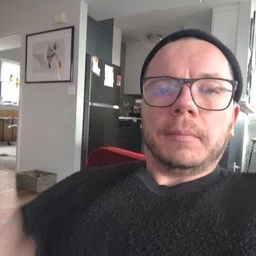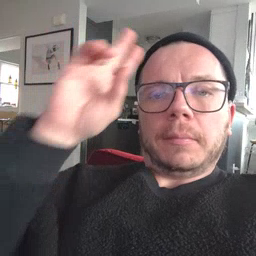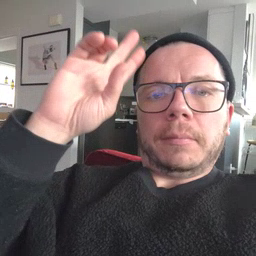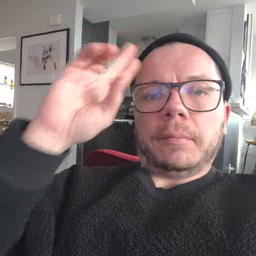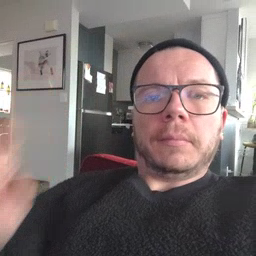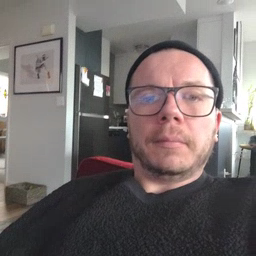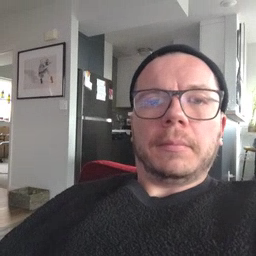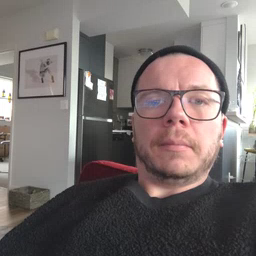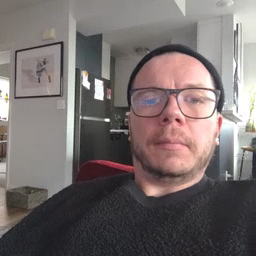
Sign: uncle